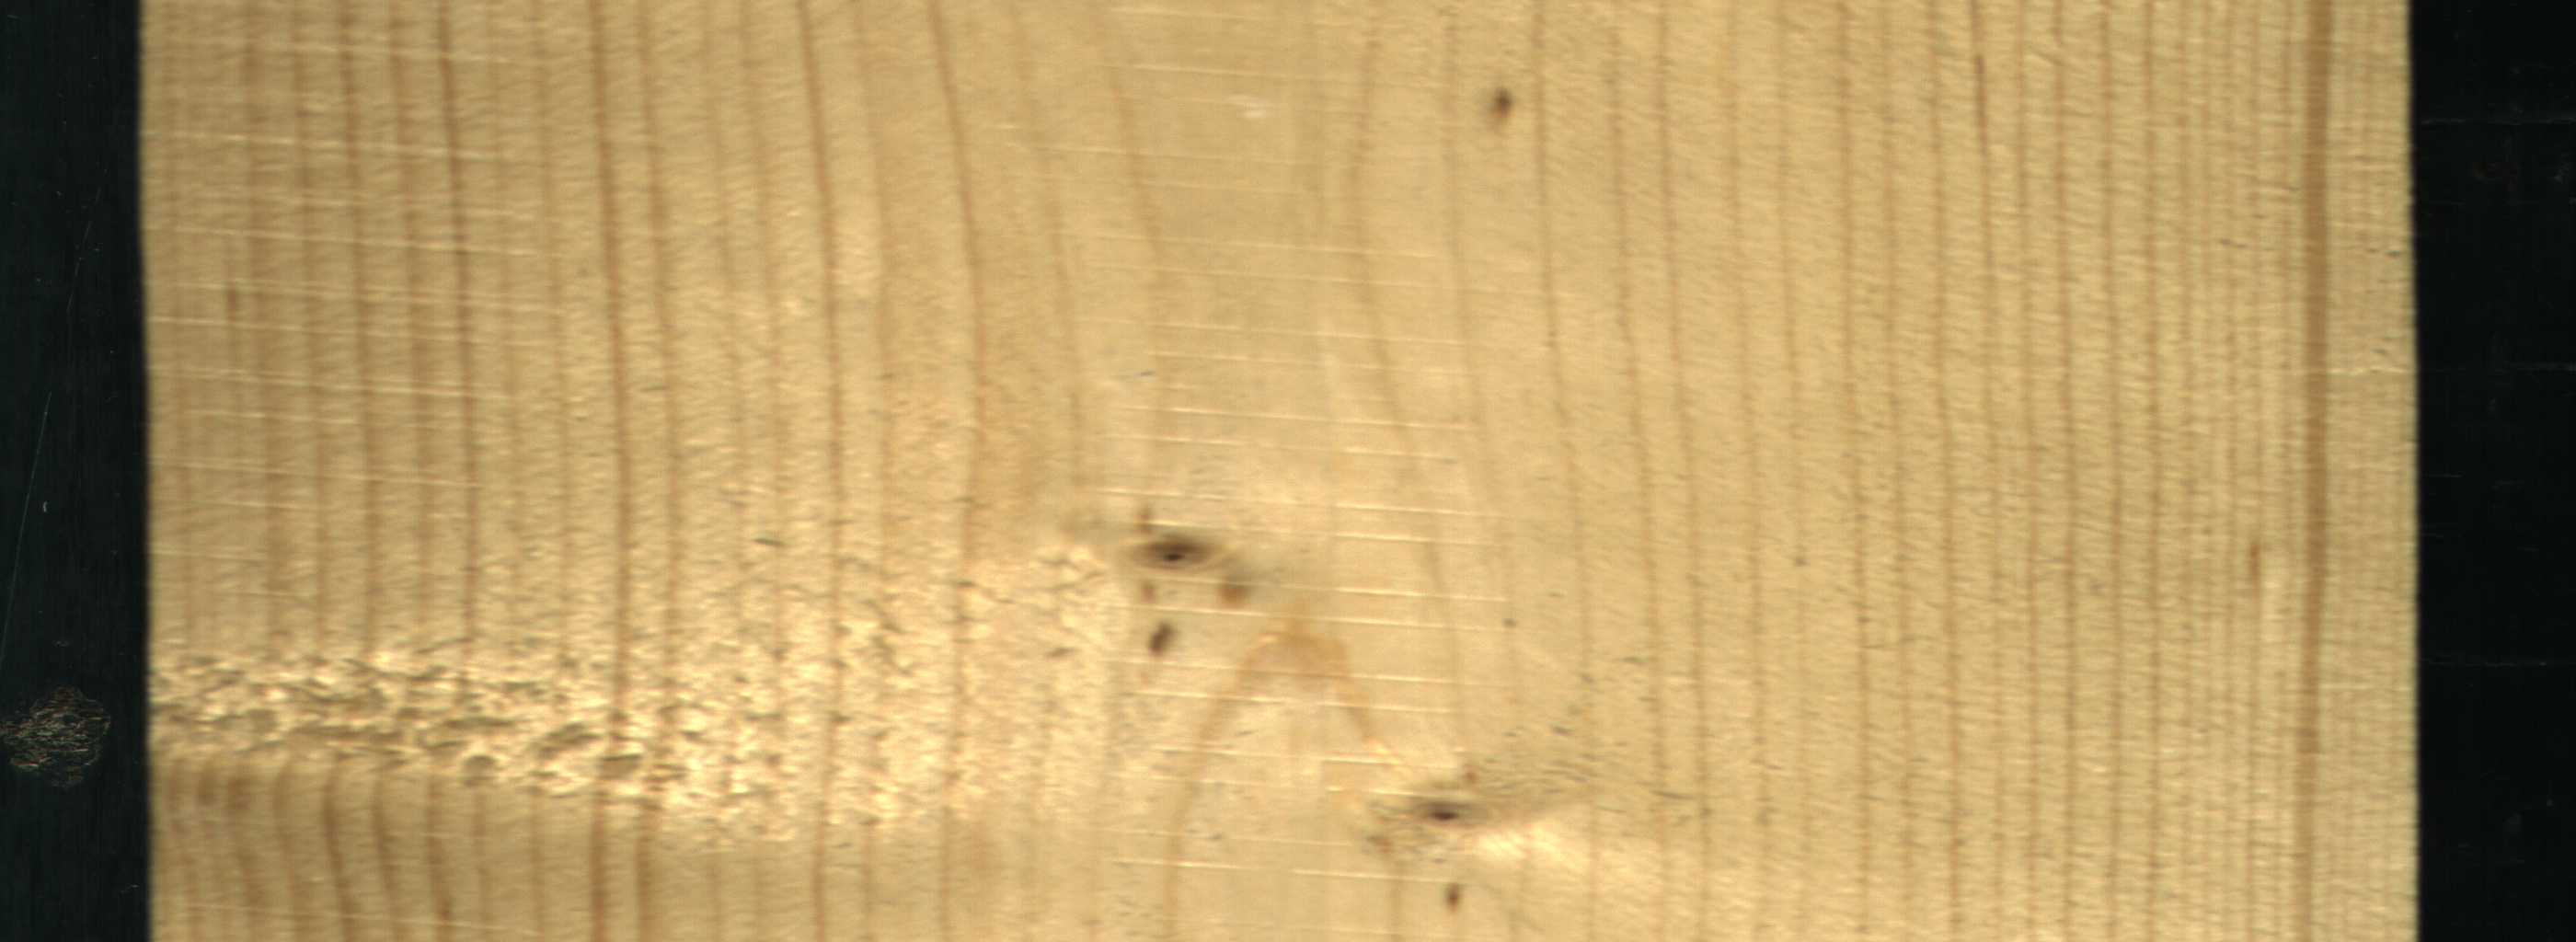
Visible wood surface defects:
Crack
Live_Knot
Live_Knot